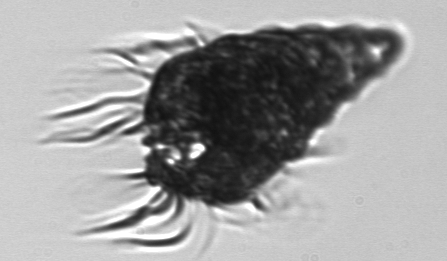
Label: Laboea_strobila